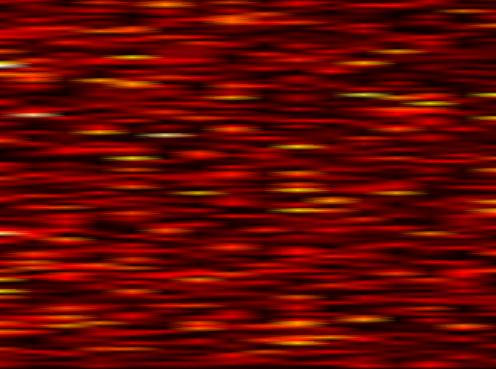
Label: FOFDM